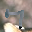
Label: 7